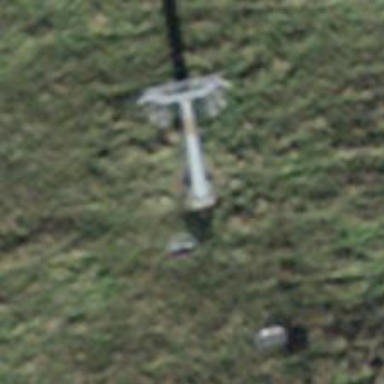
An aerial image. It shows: Pylon for aerialway.